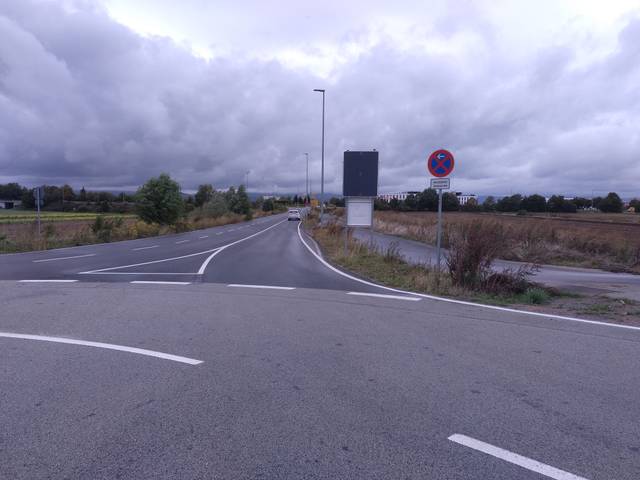
Region: Germany
Coordinates: 49.989, 8.221